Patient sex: M
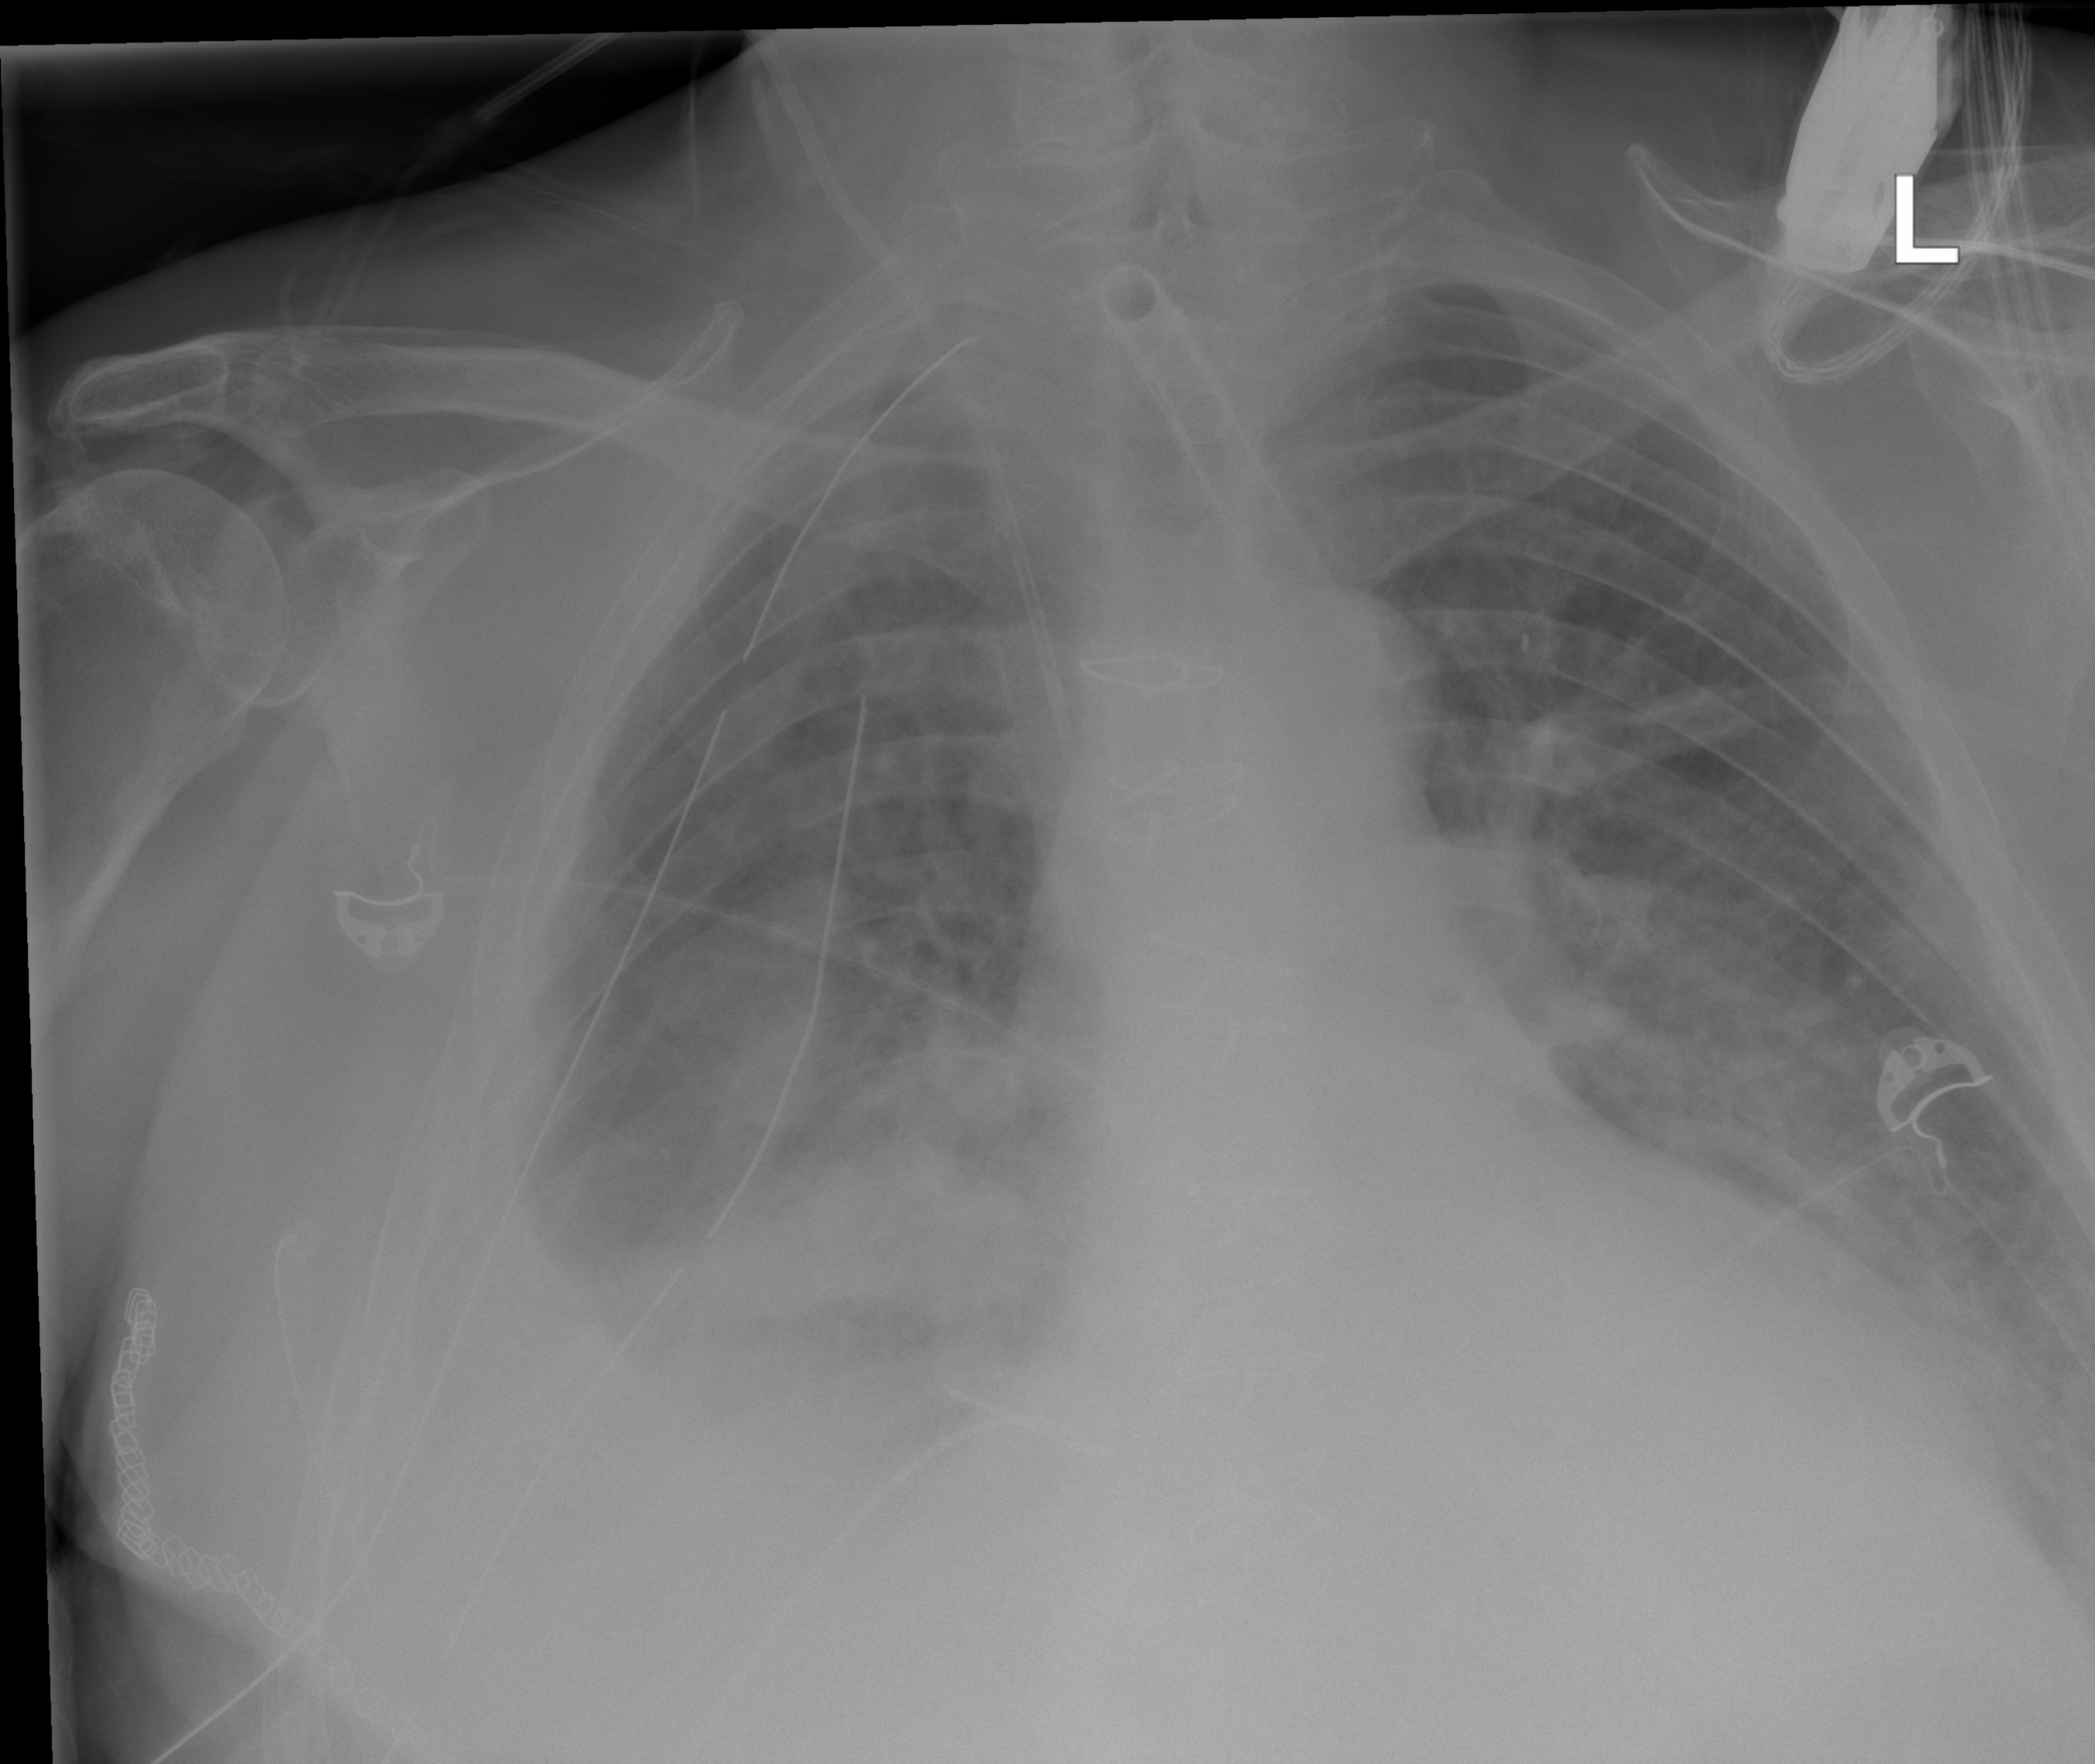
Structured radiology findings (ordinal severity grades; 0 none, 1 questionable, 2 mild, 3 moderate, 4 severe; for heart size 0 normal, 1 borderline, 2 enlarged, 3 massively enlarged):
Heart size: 2
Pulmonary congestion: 2
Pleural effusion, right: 3
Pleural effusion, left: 2
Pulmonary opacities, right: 2
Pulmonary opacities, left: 2
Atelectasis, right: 2
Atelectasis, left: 2